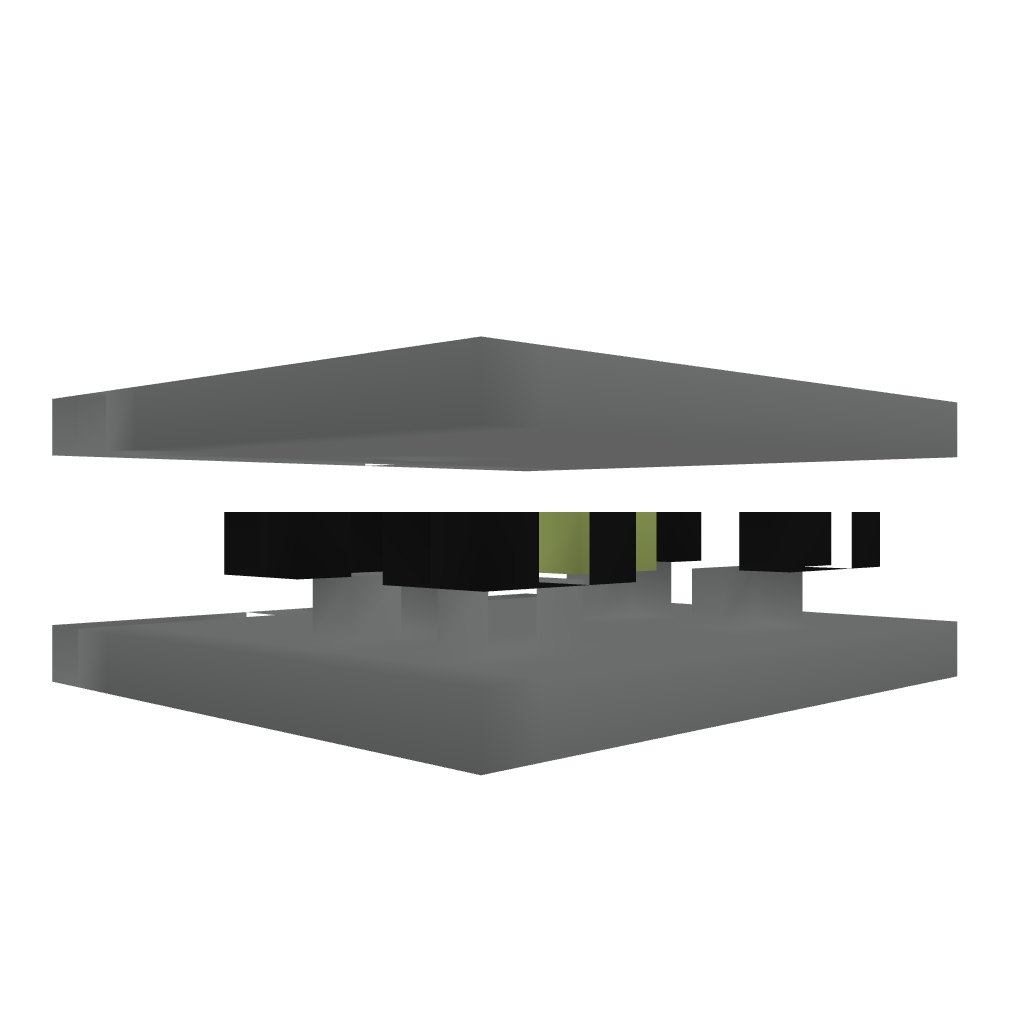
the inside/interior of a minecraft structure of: Double 2 Ground Piston Door